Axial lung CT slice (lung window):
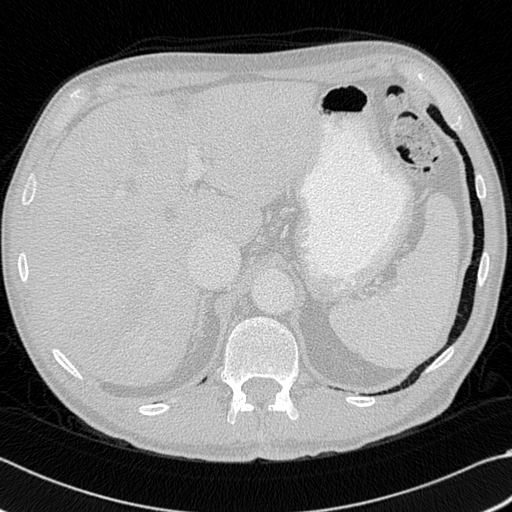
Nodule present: no